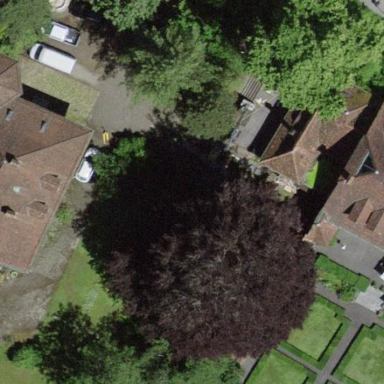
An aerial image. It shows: Half-hipped roof house.